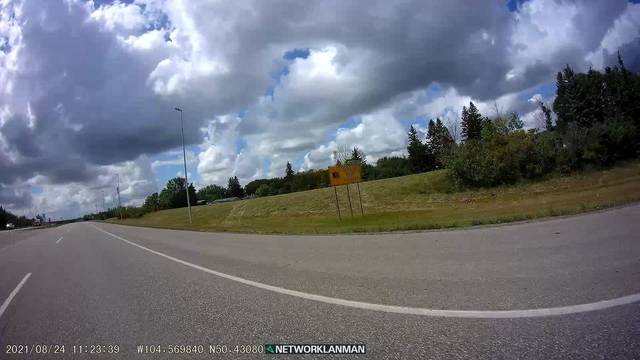
Region: Canada
Coordinates: 50.431, -104.57